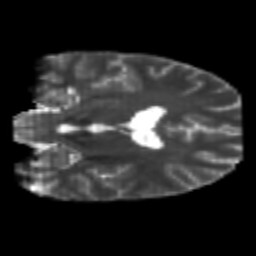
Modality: T2w
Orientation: coronal
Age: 20
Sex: male
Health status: healthy
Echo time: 0.074 s